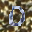
Label: 0